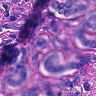
Metastatic tissue present: yes